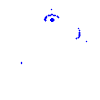
Particle: kaon